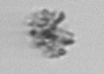
Label: detritus